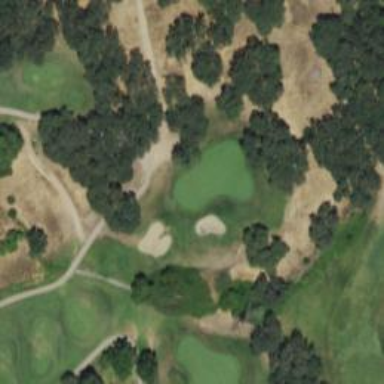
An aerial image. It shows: Golf hole.